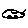
Label: car